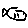
Label: fish